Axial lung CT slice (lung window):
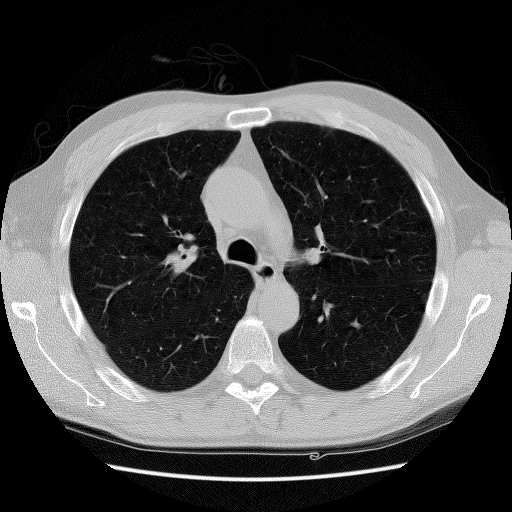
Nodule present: no